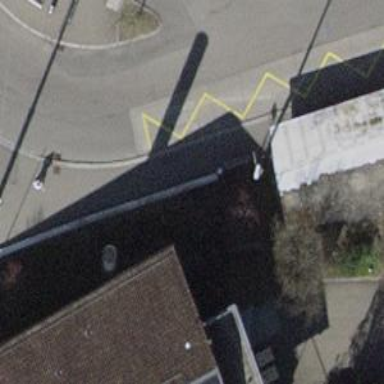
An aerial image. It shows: Post box is visible.